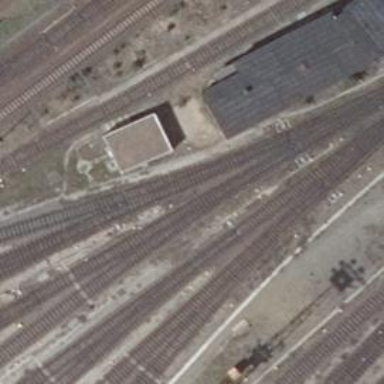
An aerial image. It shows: Railway switch.